一年级 · 组合数学
哩填合适的数。 (10 分)

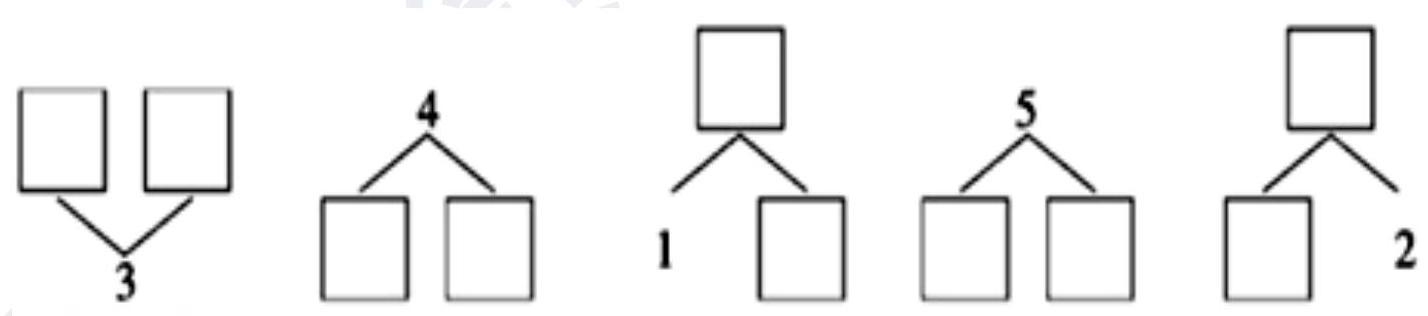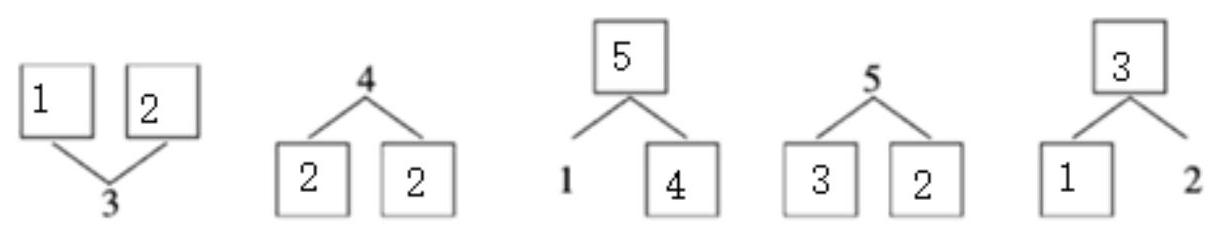
答案:
解析: